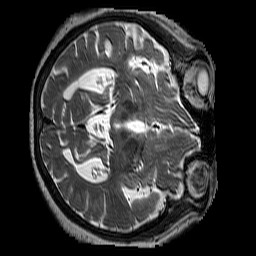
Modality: T2w
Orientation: axial
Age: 70
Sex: female
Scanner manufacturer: siemens
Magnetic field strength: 3 T
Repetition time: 3.2 s
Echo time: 0.213 s